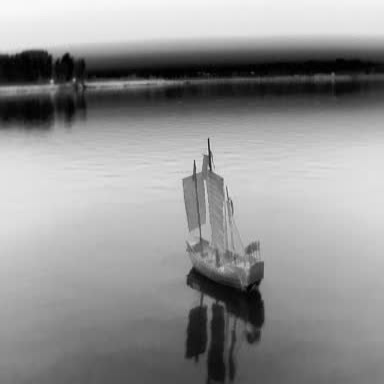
There is a sailboat in the infrared image.